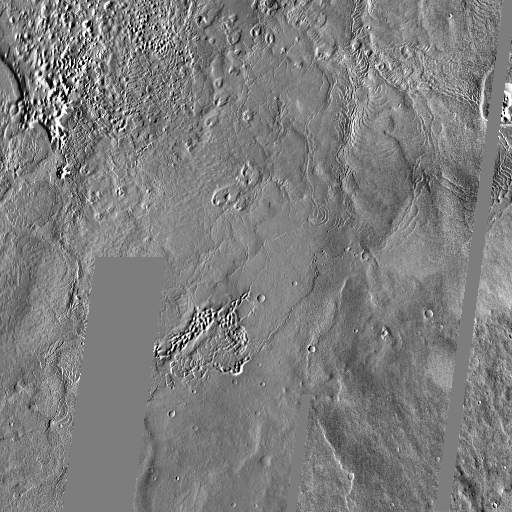
Crater classes present: Background, Other, Buried